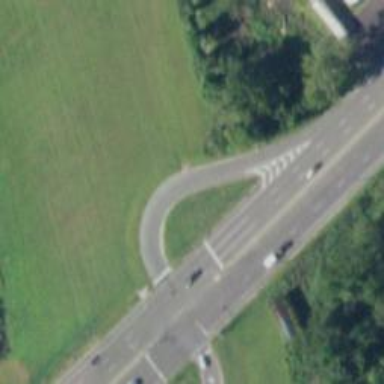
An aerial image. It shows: Trunk_link highway with jughandle junction.